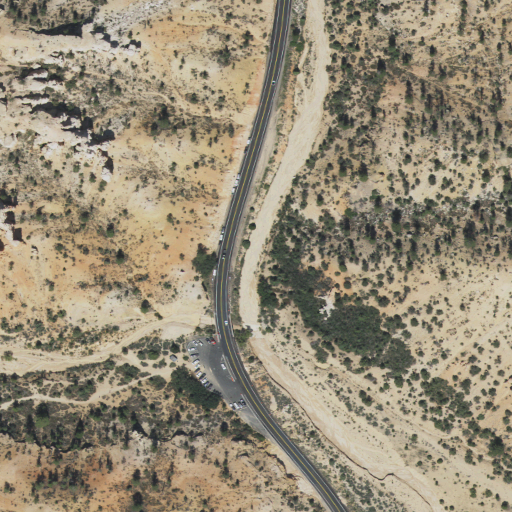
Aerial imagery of valley in Utah named Water Canyon containing shrub, barren land, evergreen forest, open development, and low intensity development